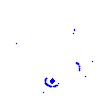
Particle: electron